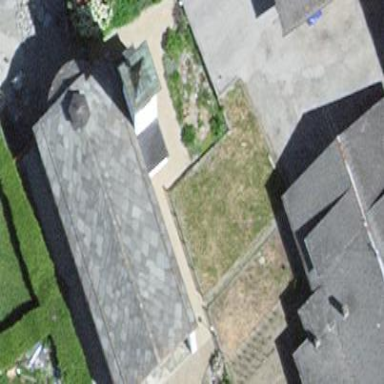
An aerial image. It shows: Building serving as place of worship.